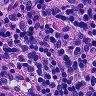
Metastatic tissue present: no